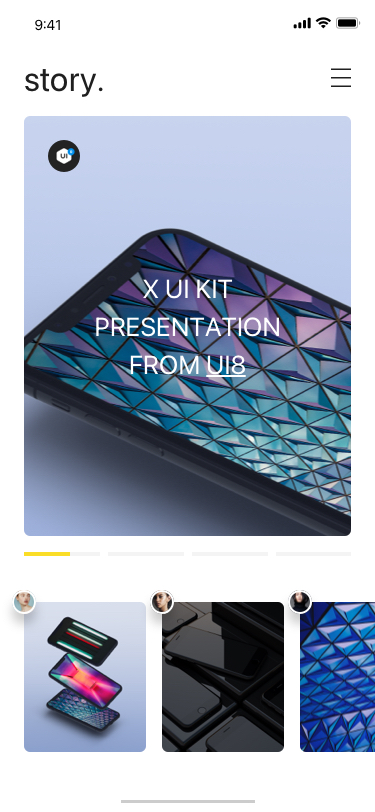
Text in this UI design:
story.
x ui kit presentation from ui8